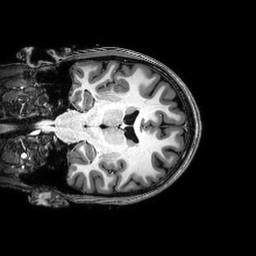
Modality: T1w
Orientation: coronal
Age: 23
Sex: female
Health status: healthy
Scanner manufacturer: philips
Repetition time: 0.008222 s
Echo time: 0.00377 s